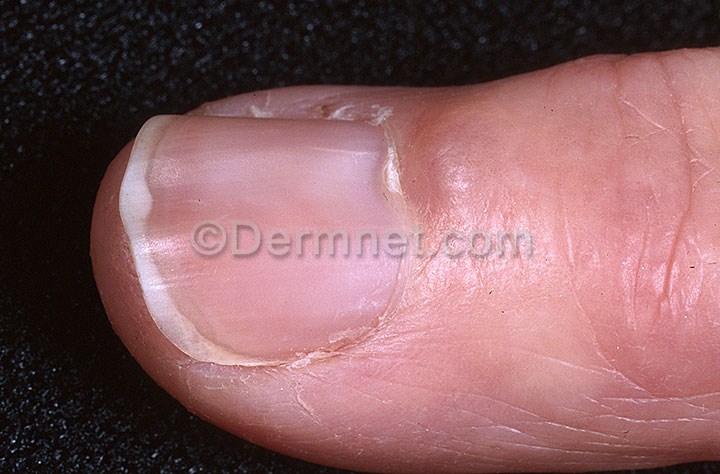
Disease: Nail Fungus and other Nail Disease